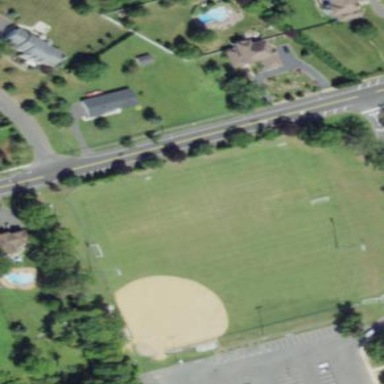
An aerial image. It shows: Grass pitch used for soccer.